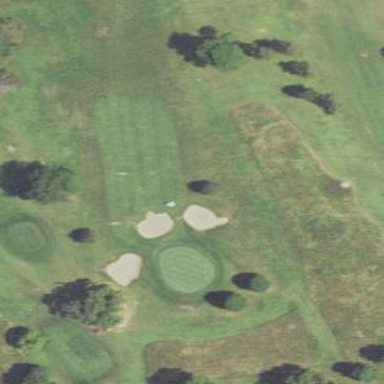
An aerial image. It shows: Golf fairway surrounded by grass.